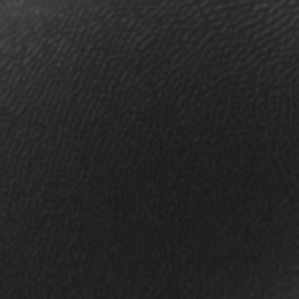
Label: frost